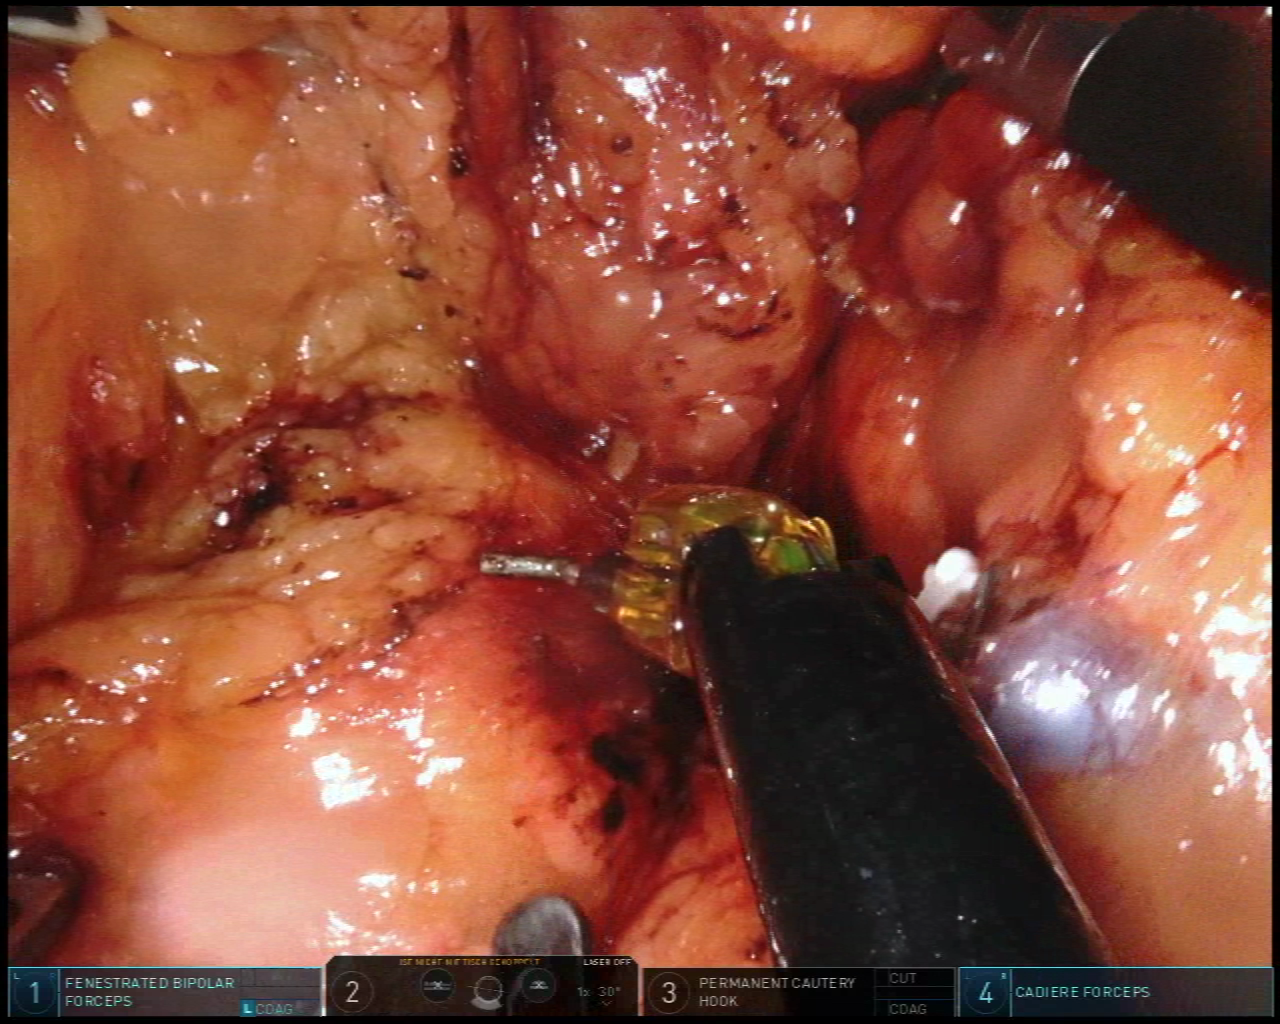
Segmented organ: pancreas
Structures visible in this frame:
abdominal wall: no
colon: no
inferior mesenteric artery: no
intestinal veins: no
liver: no
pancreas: yes
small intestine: no
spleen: no
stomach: no
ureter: no
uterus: no
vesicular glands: no